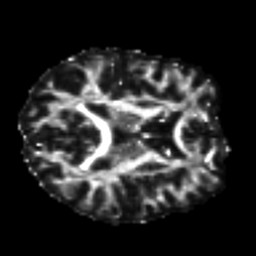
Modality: FA
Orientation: axial
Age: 36
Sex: female
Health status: ill
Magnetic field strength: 3 T
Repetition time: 8.4 s
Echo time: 0.0926 s